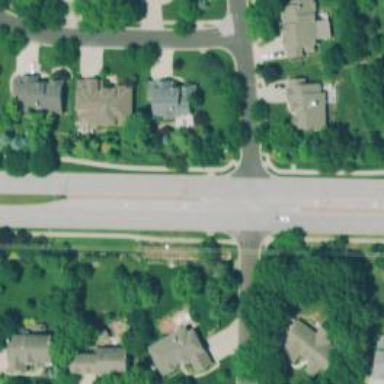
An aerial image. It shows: Secondary road.